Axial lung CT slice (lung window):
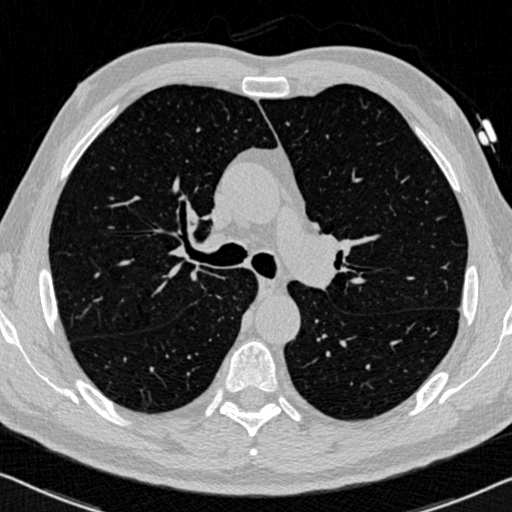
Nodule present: no